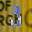
Label: 9